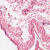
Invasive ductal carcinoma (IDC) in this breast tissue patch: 0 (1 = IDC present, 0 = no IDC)